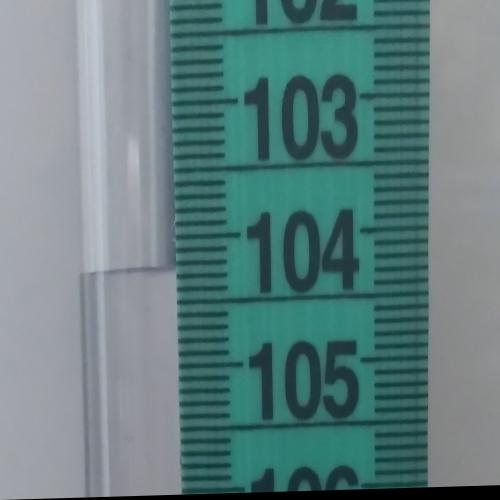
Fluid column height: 104.2 cm